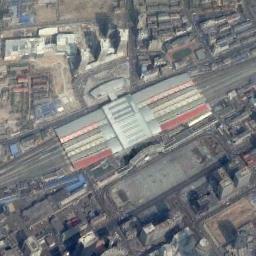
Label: railway_station